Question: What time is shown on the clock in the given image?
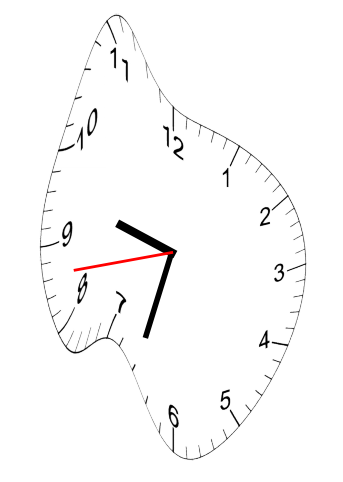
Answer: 09:32:43